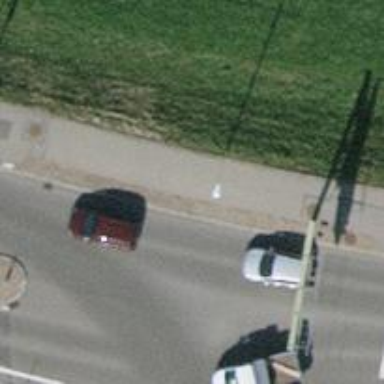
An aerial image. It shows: Asphalt road with primary link designation.